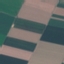
Land use / land cover class: AnnualCrop